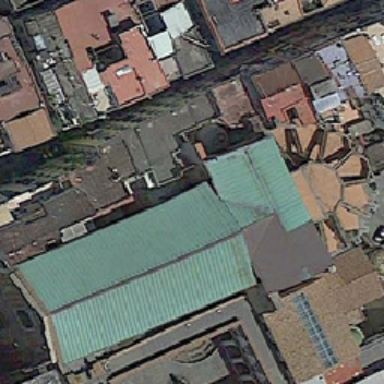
There are many trees planted in front of the house .